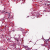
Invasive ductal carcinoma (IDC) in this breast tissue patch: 0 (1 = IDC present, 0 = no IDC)